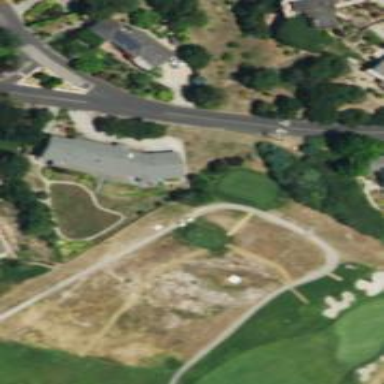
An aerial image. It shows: Grass area designated as golf tee.